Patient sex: F
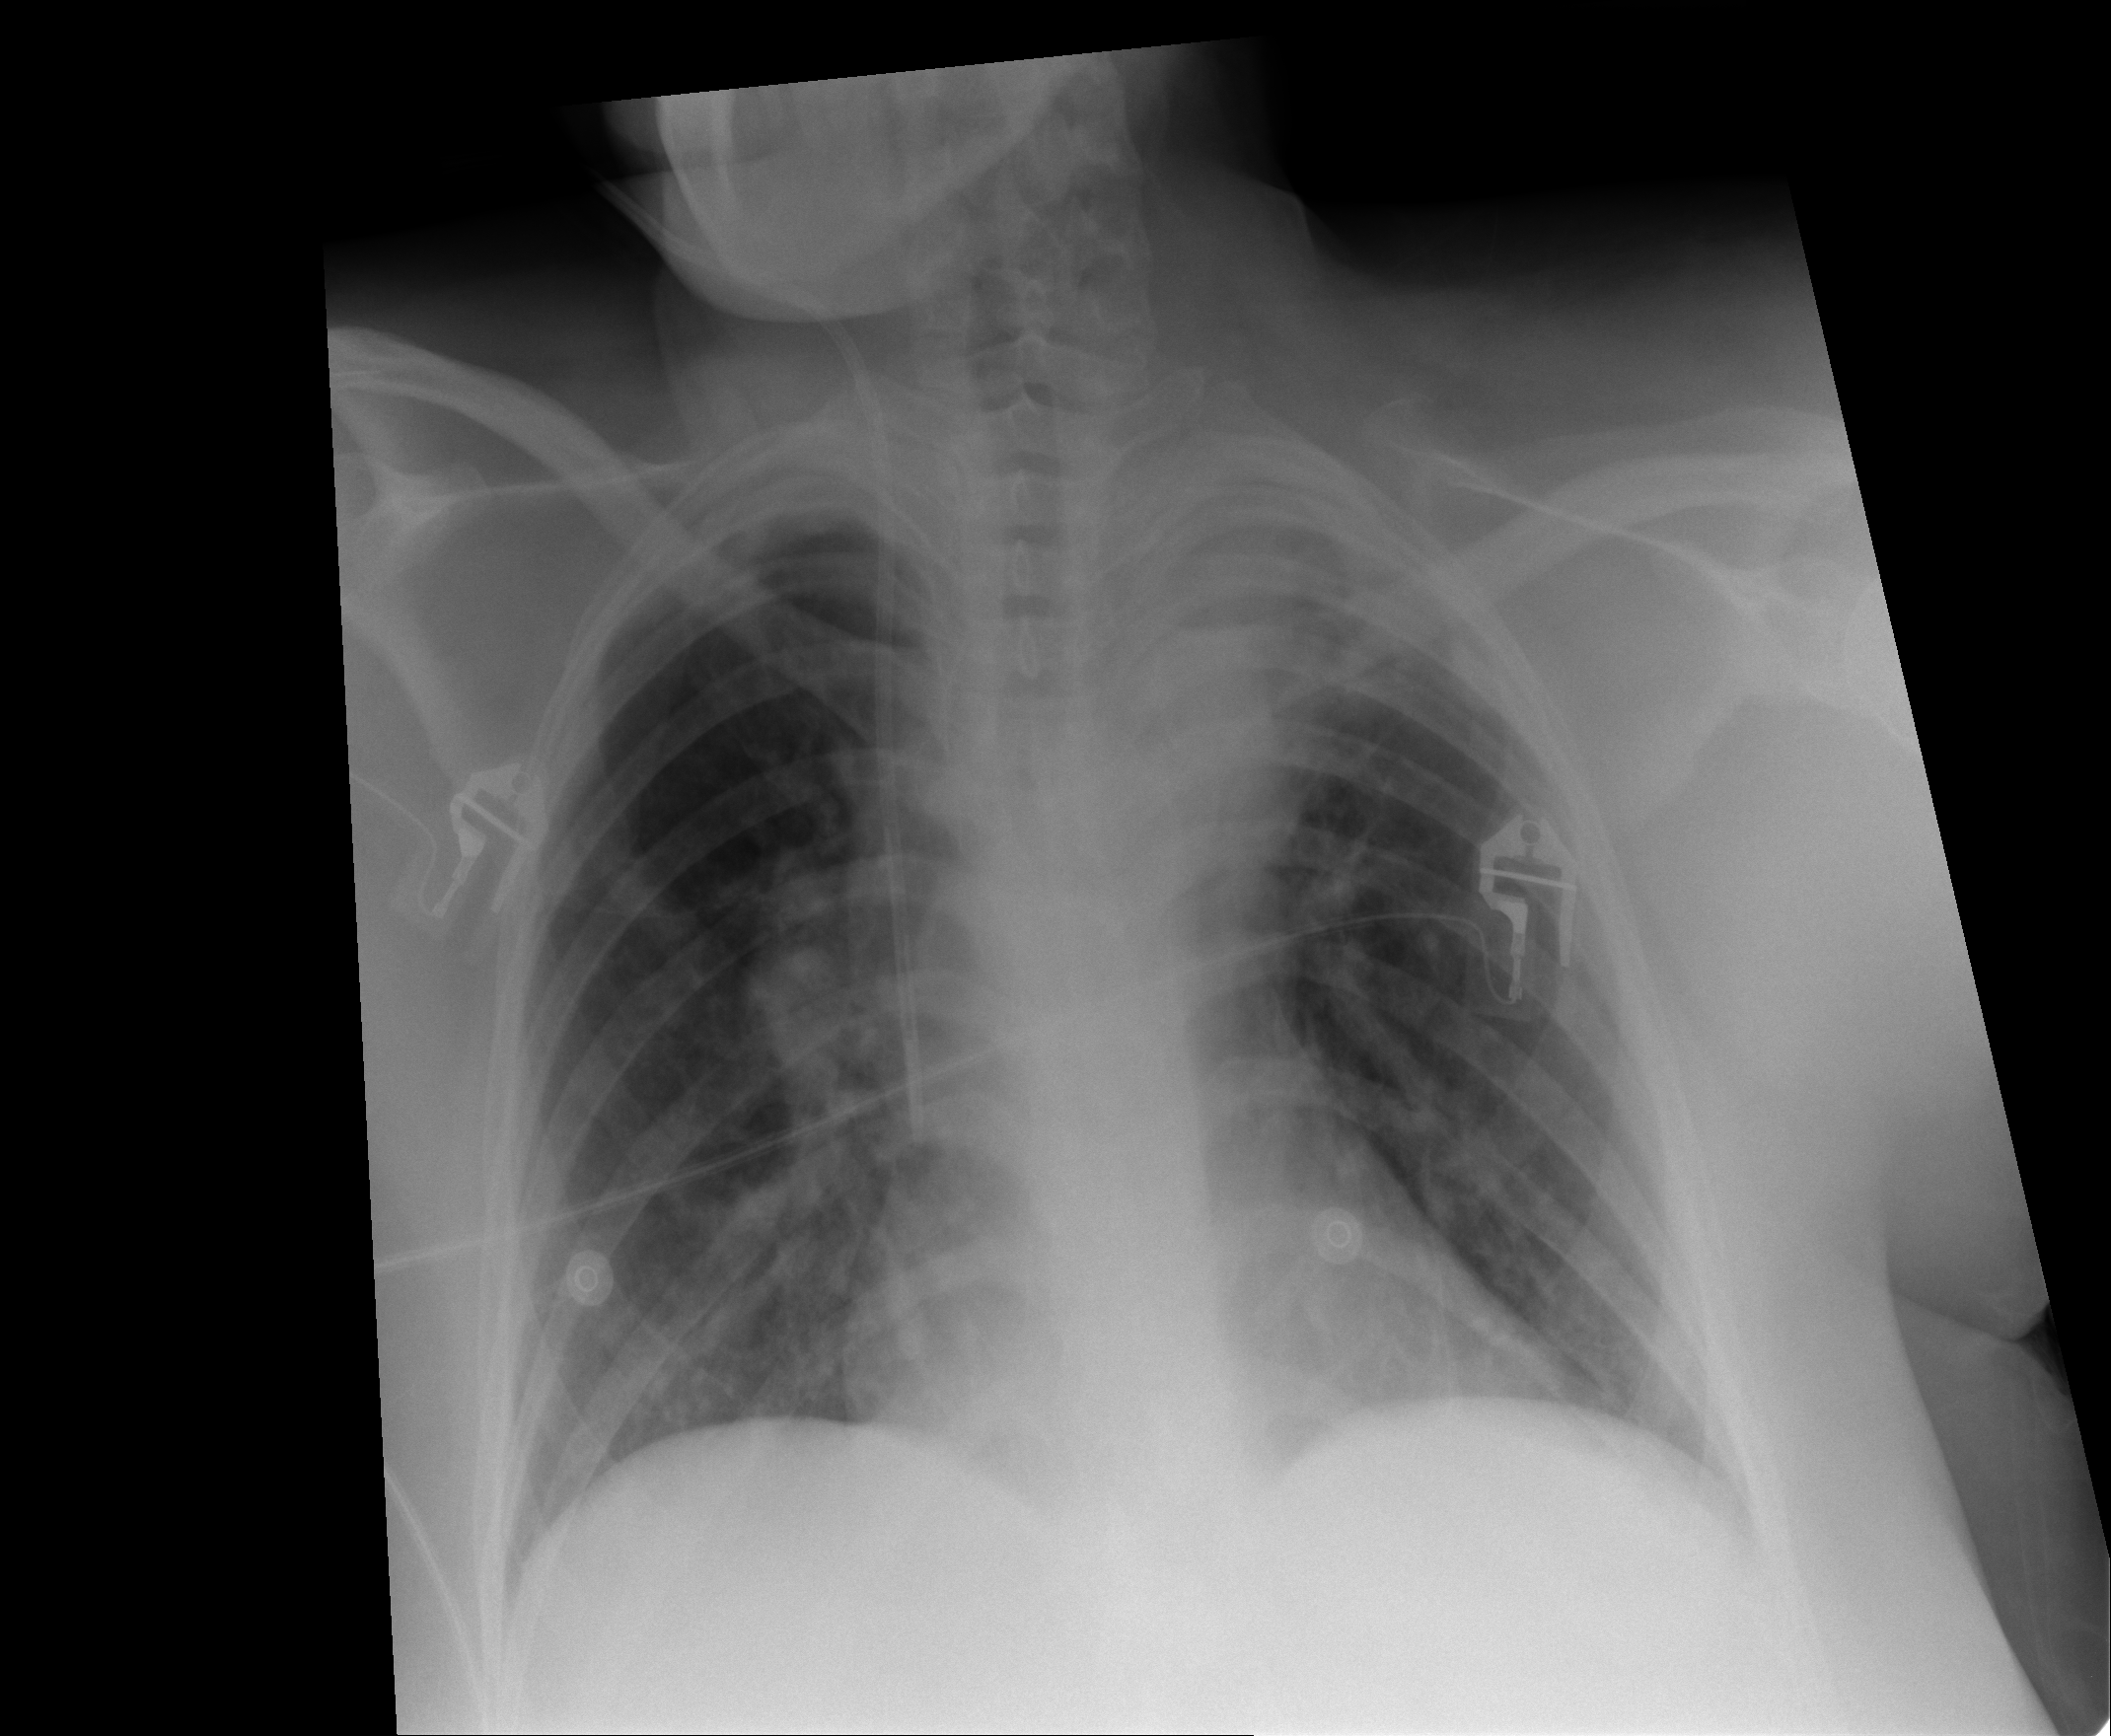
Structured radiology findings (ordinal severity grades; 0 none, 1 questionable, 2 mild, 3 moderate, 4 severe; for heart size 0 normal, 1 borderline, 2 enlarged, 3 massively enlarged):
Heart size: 1
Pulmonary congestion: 2
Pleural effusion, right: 0
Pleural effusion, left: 0
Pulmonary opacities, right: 0
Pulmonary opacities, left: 2
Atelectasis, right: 0
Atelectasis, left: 0